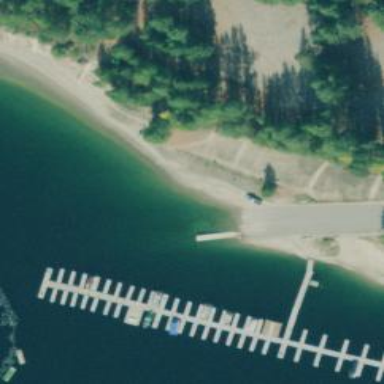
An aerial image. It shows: Slipway on leisure land.